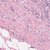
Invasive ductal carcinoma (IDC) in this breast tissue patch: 1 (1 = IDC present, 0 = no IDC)